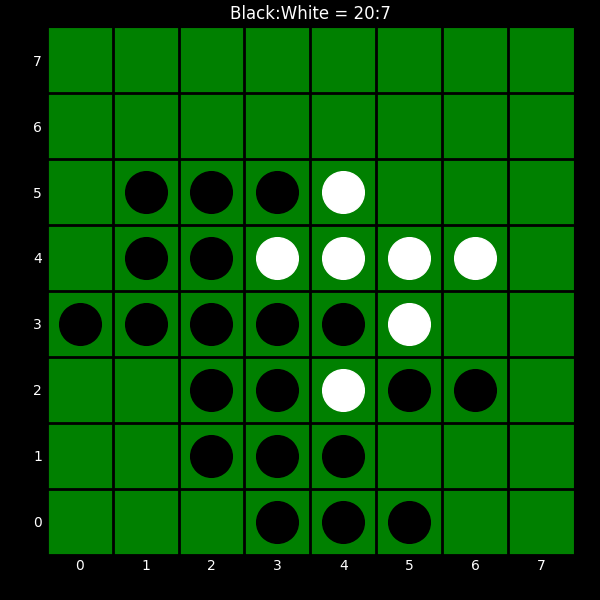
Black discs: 20
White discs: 7